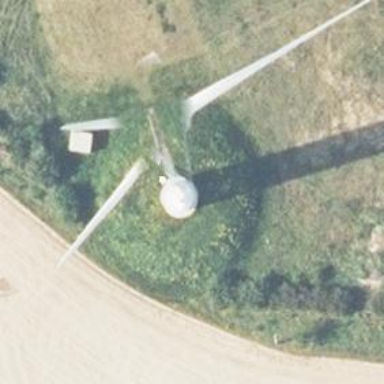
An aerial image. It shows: Wind generator powered by wind turbine.